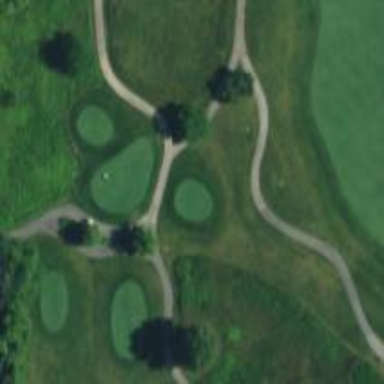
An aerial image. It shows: Rough grassy area used for golf.